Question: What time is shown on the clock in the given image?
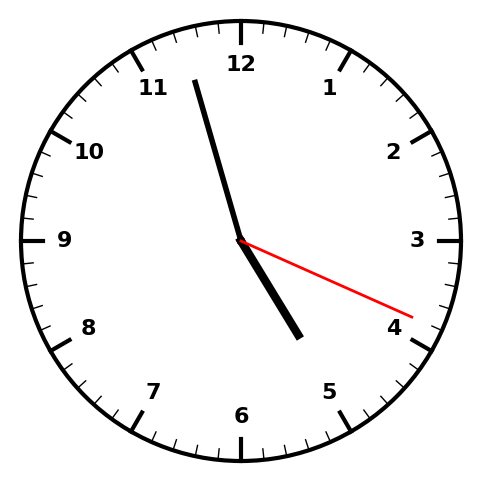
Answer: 04:57:19